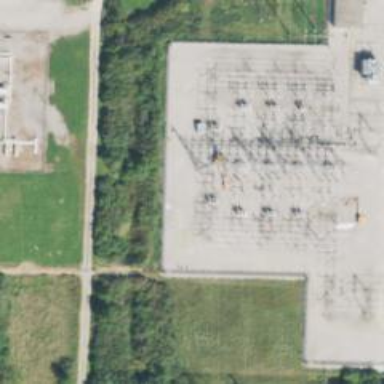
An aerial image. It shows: Switch for power supply.